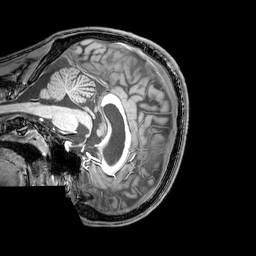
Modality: T1w
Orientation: sagittal
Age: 21
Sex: male
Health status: healthy
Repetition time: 0.081 s
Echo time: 0.037 s